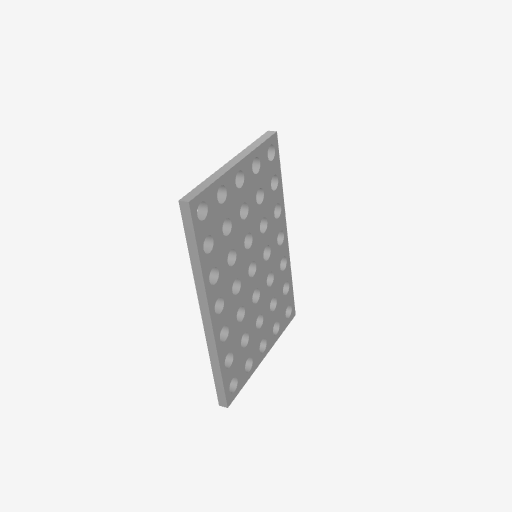
Part: SteelGridPlate5x7H